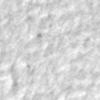
Label: no_change